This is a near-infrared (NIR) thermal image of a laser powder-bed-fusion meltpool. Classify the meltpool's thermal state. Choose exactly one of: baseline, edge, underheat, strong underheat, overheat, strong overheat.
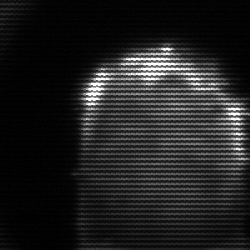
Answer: baseline